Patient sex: M
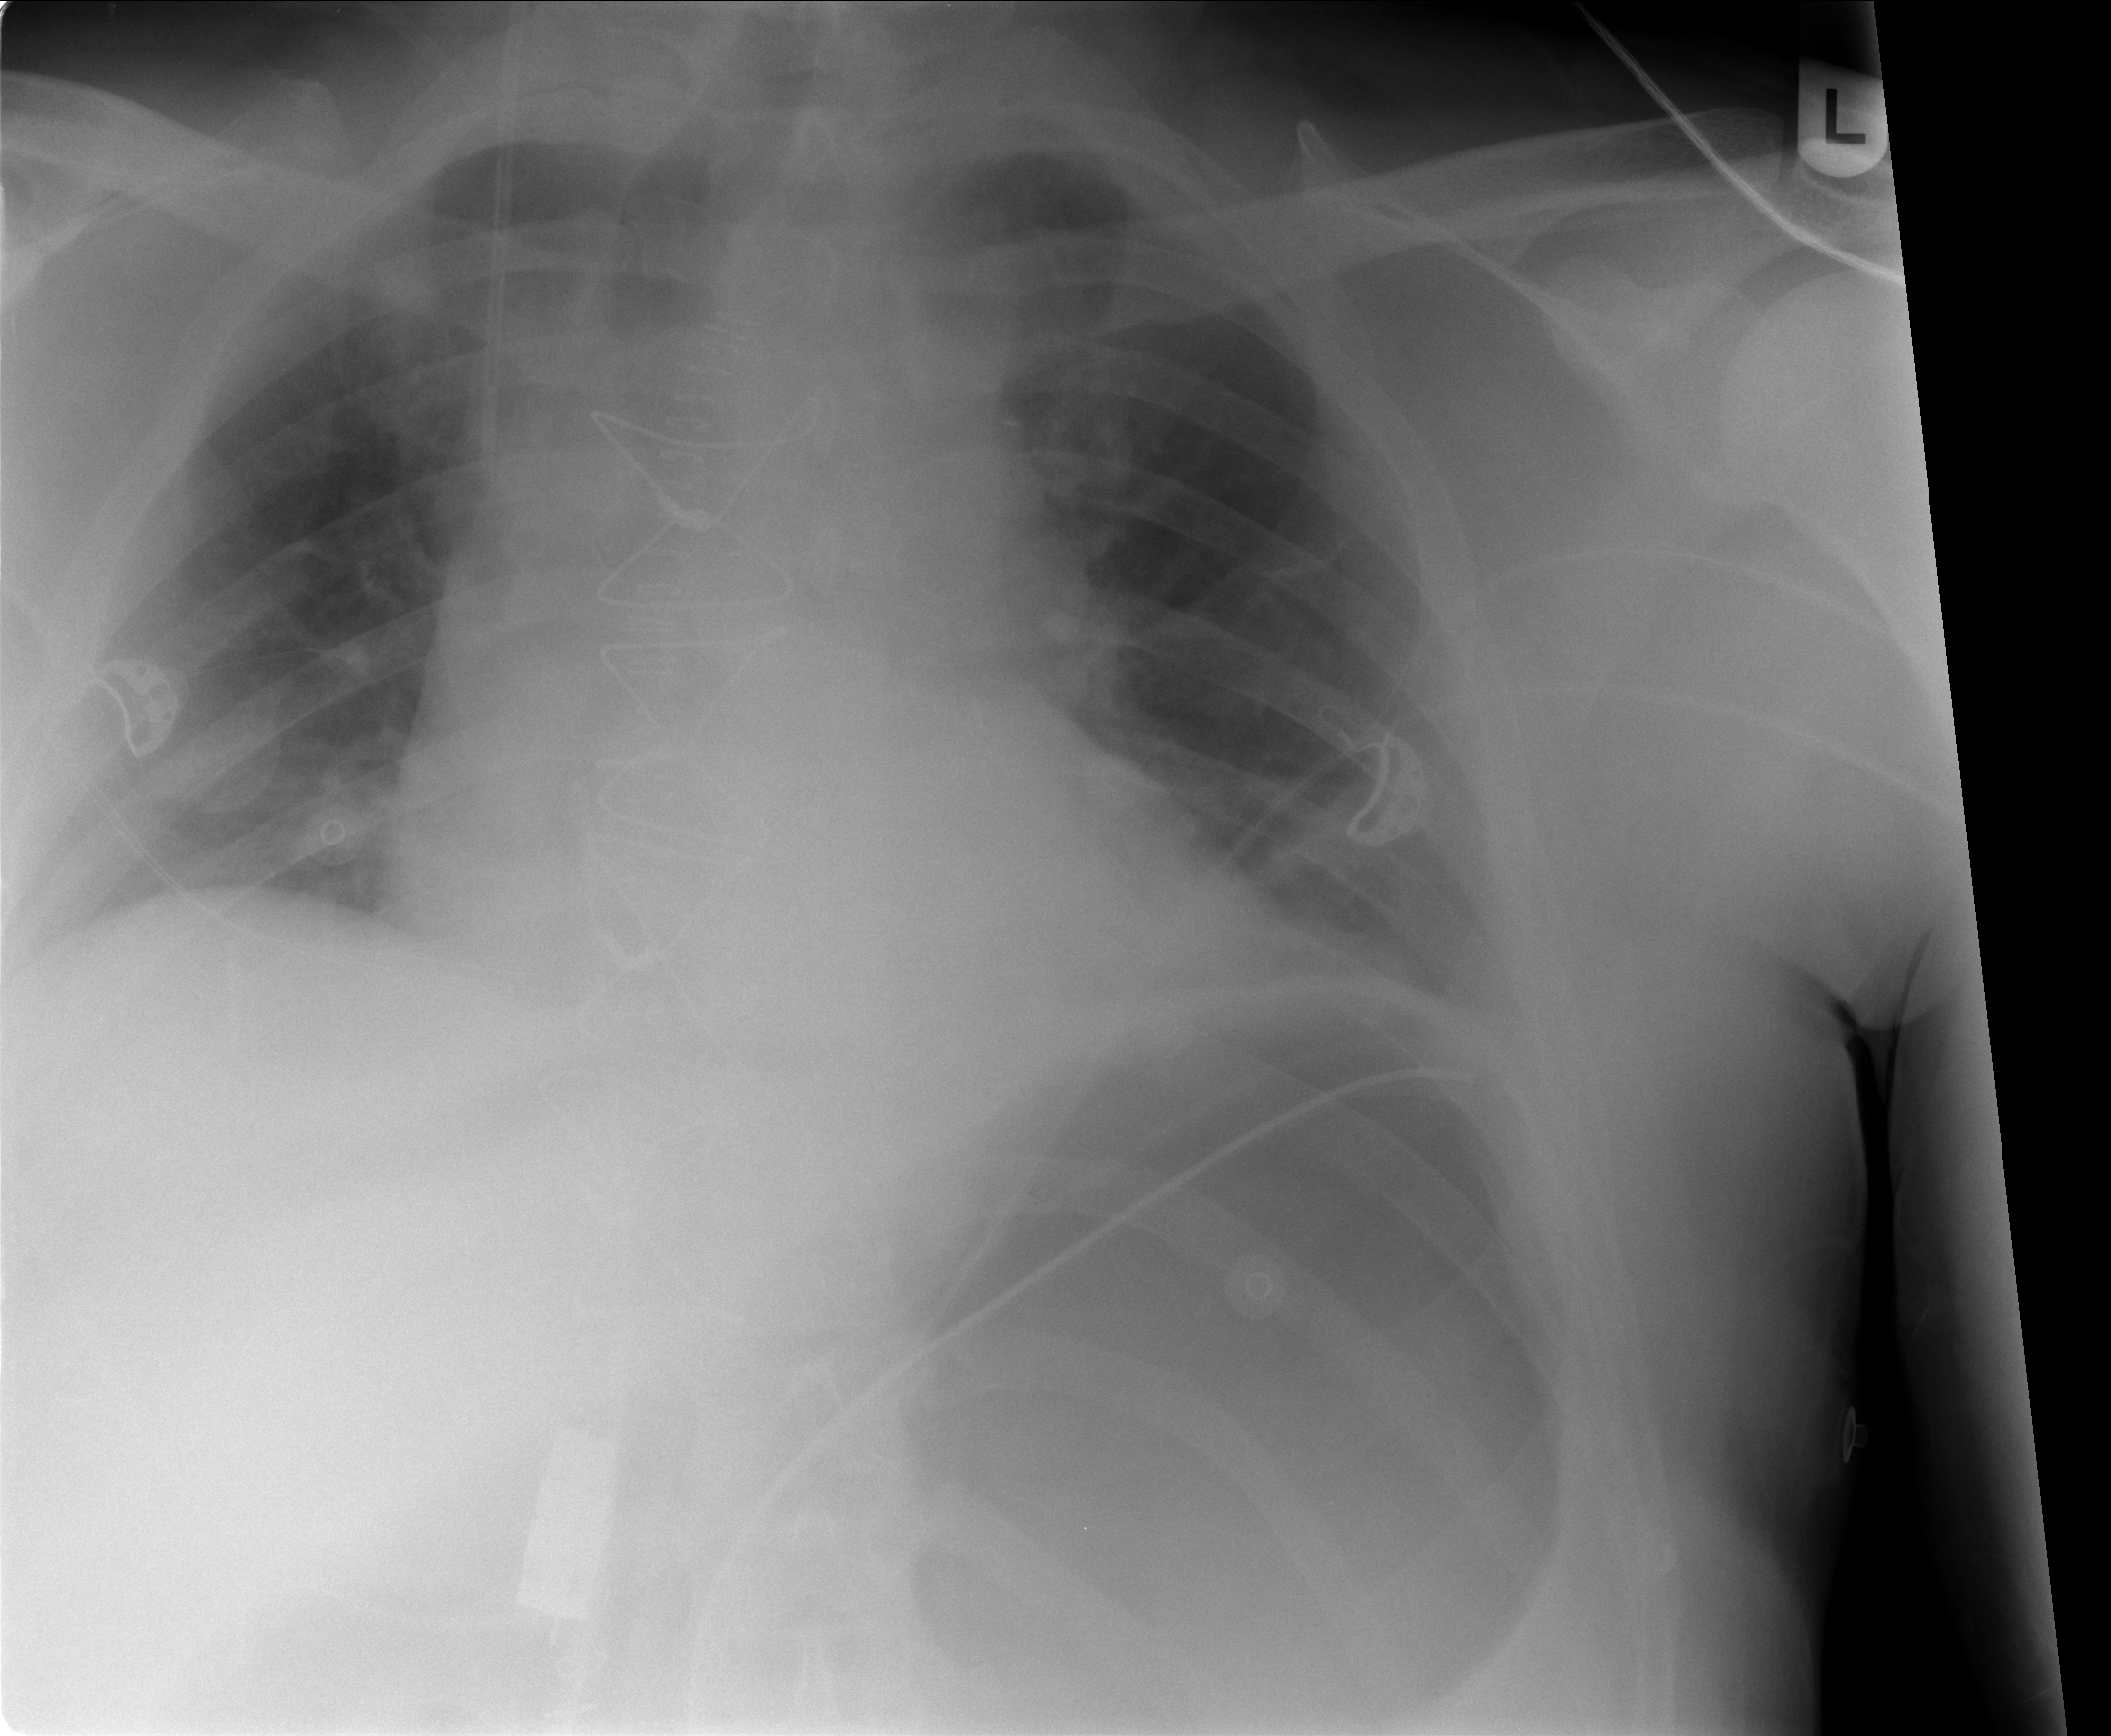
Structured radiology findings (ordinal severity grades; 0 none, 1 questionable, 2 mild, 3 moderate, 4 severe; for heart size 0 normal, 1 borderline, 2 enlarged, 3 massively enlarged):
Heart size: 0
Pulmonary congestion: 2
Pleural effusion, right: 0
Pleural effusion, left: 1
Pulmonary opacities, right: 0
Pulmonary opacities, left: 0
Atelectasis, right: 1
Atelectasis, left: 1